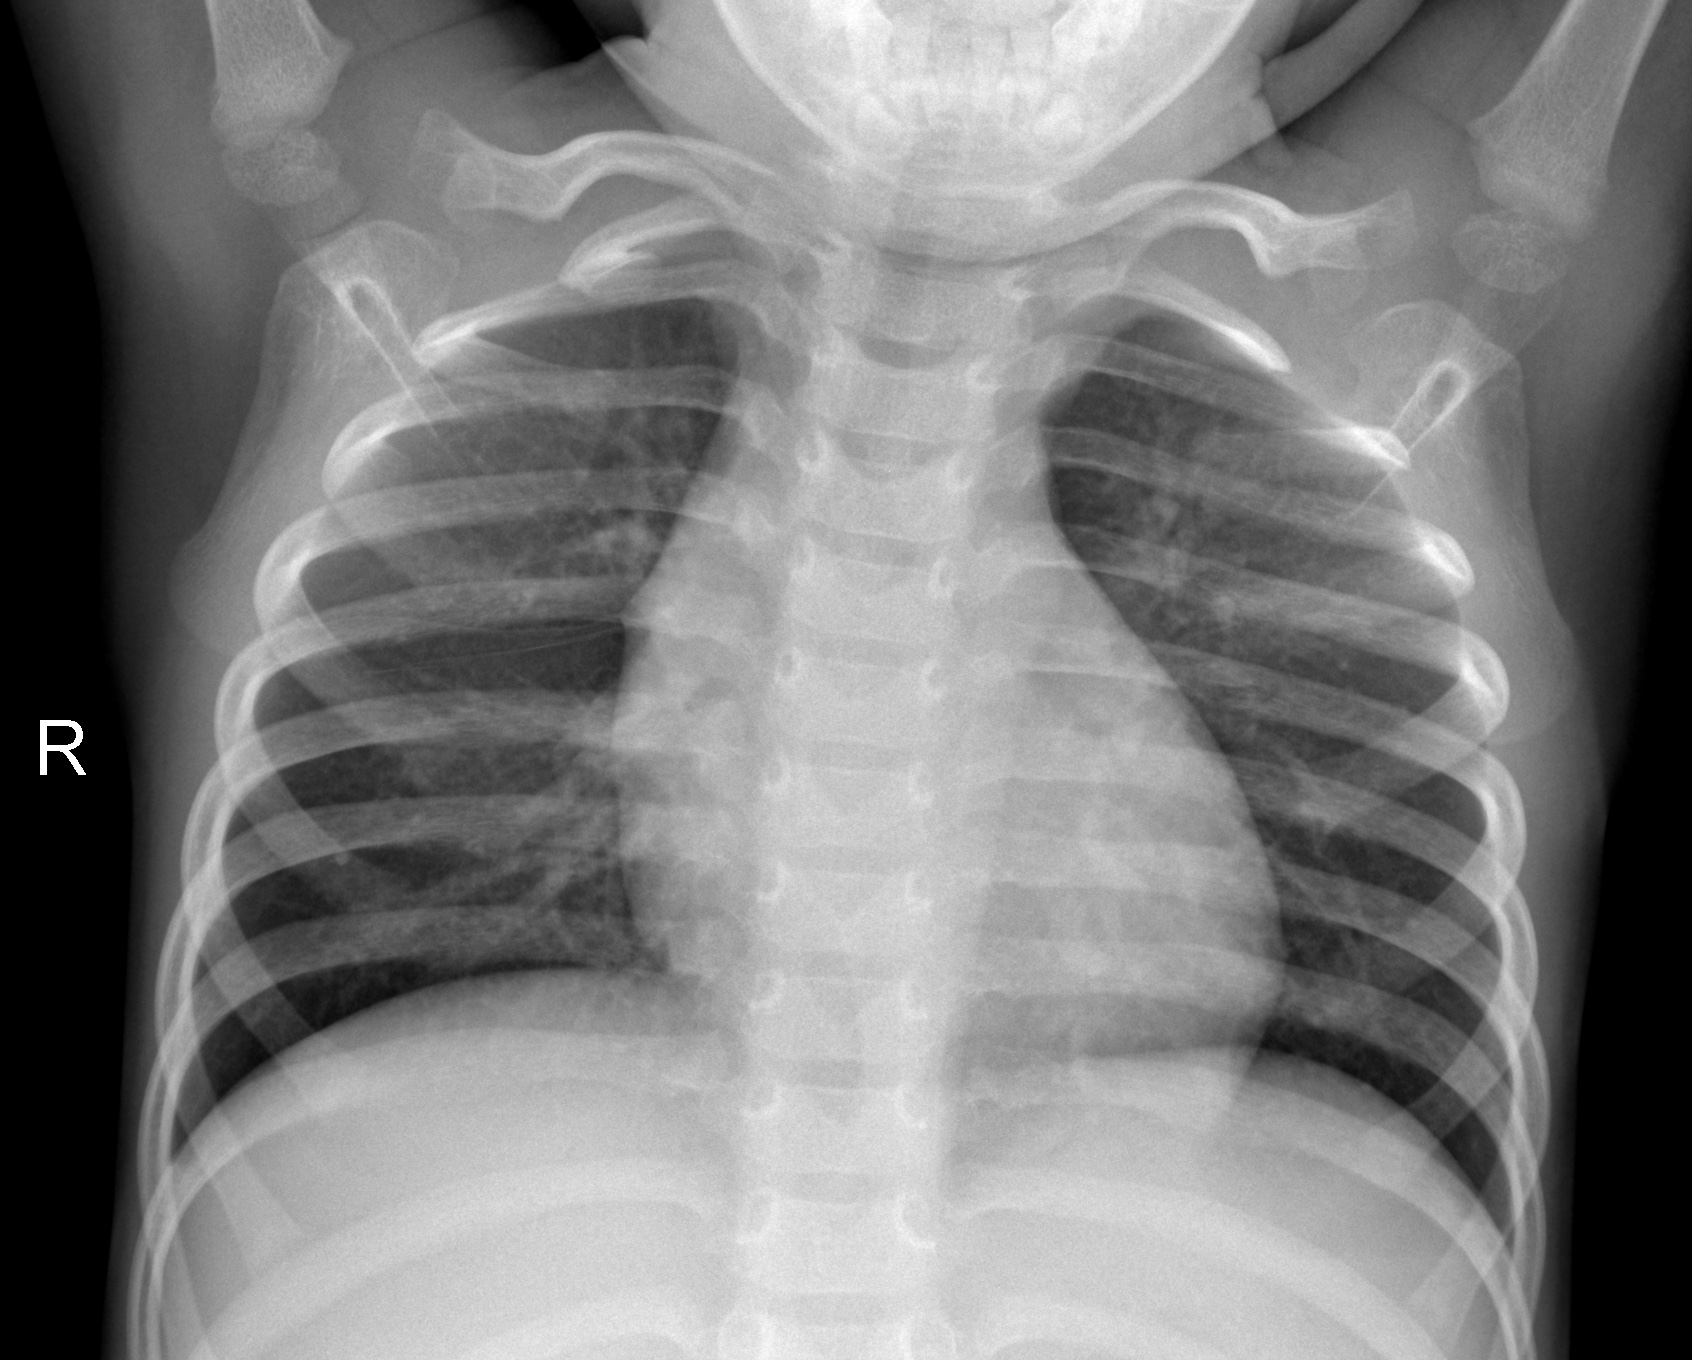
Diagnosis: NORMAL